Question: I am trying to convert png to jpeg using pillow. I've tried several scrips without success. These 2 seemed to work on small png images like this one.
<URL>
First code:
'''
from PIL import Image
import os, sys
im = Image.open("Ba_b_do8mag_c6_big.png")
bg = Image.new("RGB", im.size, (255,255,255))
bg.paste(im,im)
bg.save("colors.jpg")
'''
Second code:
'''
image = Image.open('Ba_b_do8mag_c6_big.png')
bg = Image.new('RGBA',image.size,(255,255,255))
bg.paste(image,(0,0),image)
bg.save("test.jpg", quality=95)
'''
But if I try to convert a bigger image like this one

I'm getting
'''
Traceback (most recent call last):
File "png_converter.py", line 14, in <module>
bg.paste(image,(0,0),image)
File "/usr/lib/python2.7/dist-packages/PIL/Image.py", line 1328, in paste
self.im.paste(im, box, mask.im) ValueError: bad transparency mask
'''
What am i doing wrong?
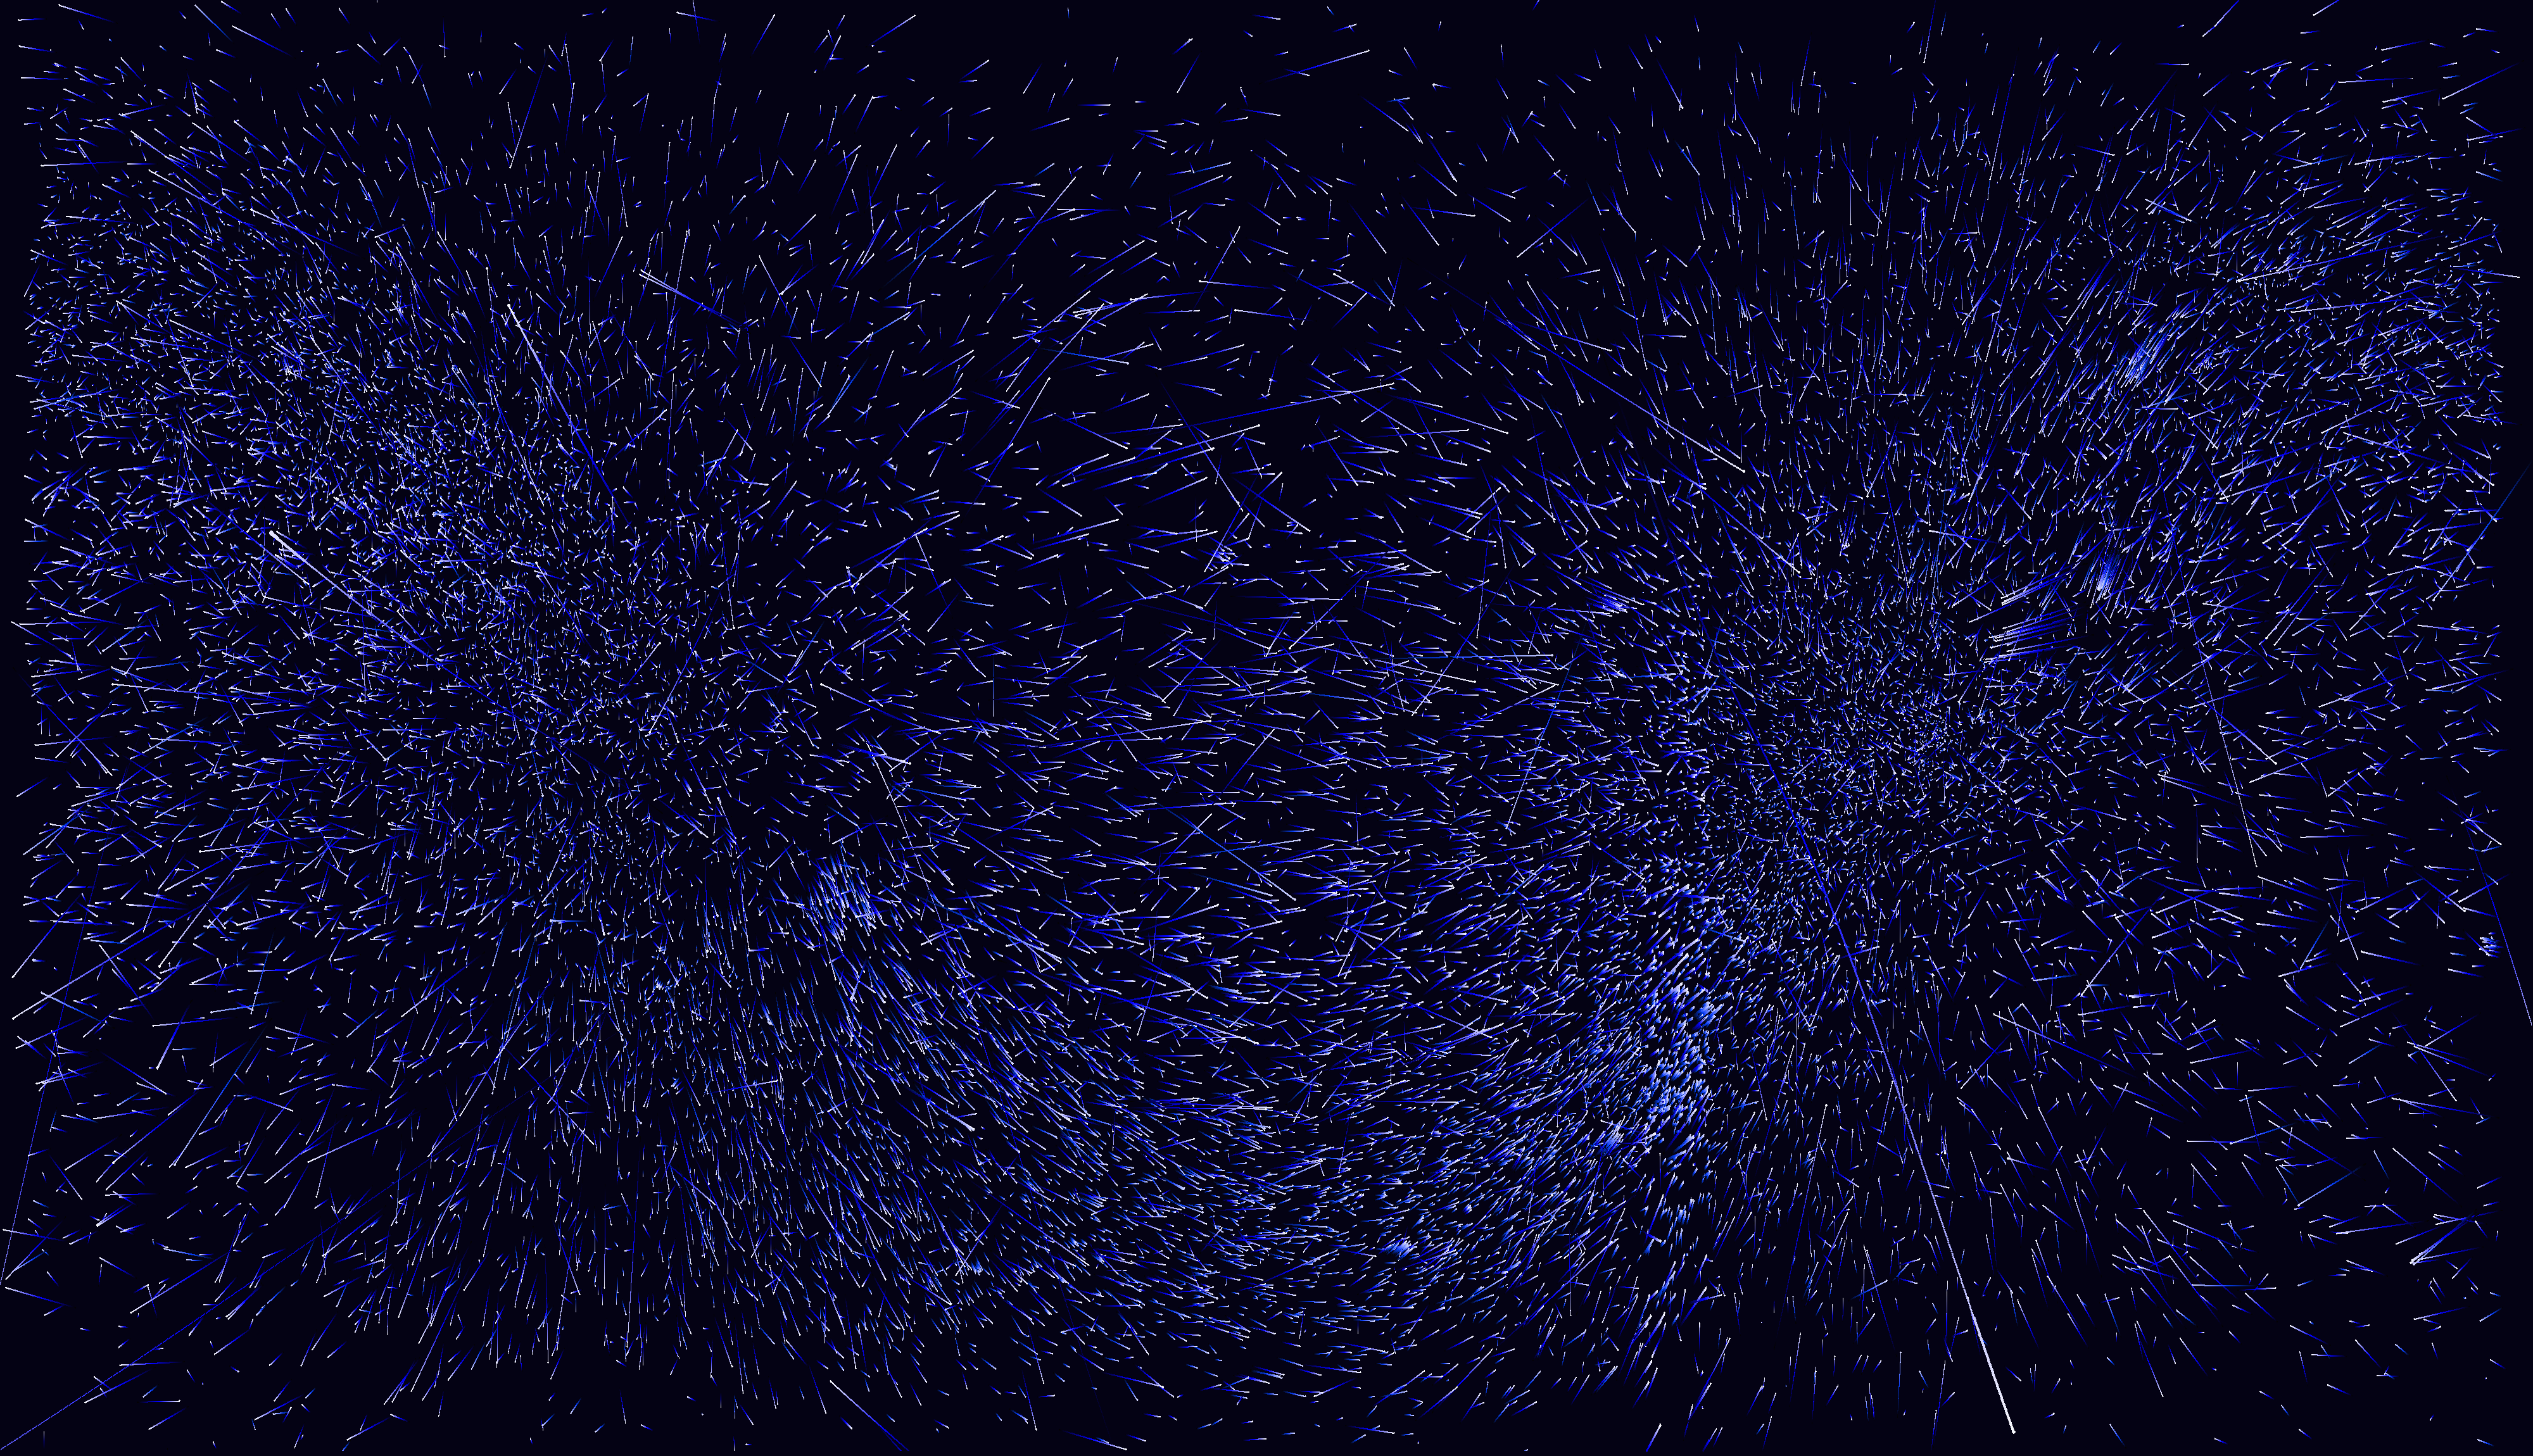
Answer: You should use convert() method:
'''
from PIL import Image
im = Image.open("Ba_b_do8mag_c6_big.png")
rgb_im = im.convert('RGB')
rgb_im.save('colors.jpg')
'''
more info: <URL>